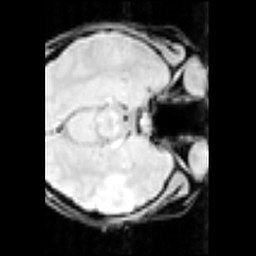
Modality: inplaneT1
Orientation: axial
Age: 31
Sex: female